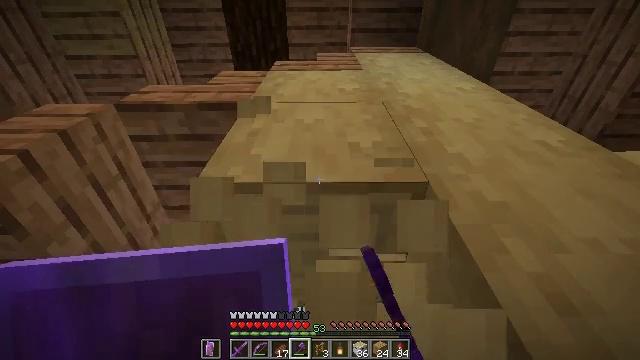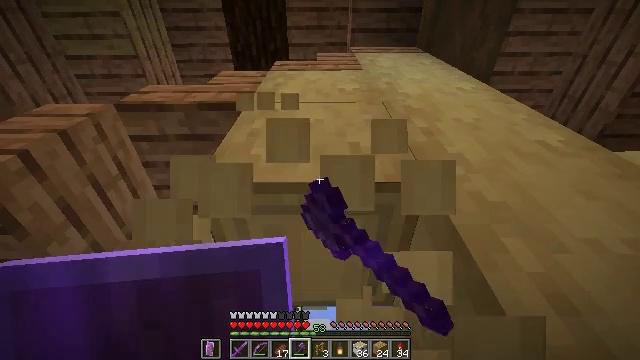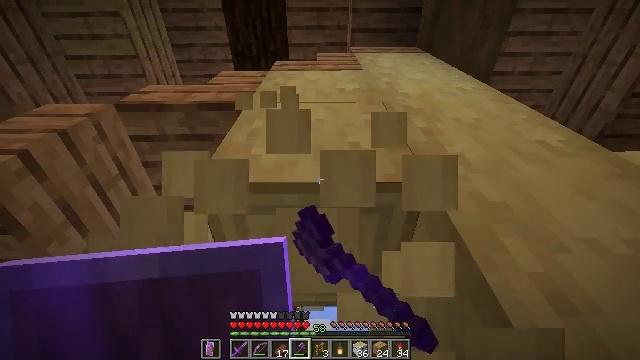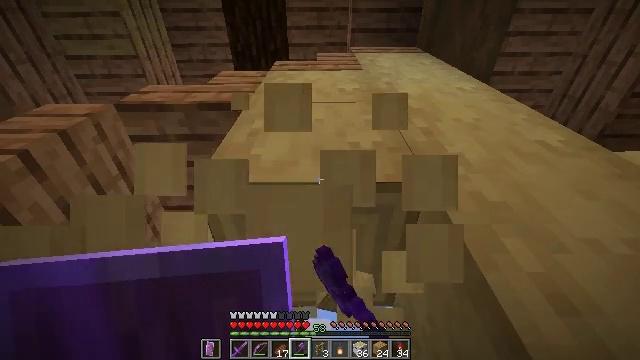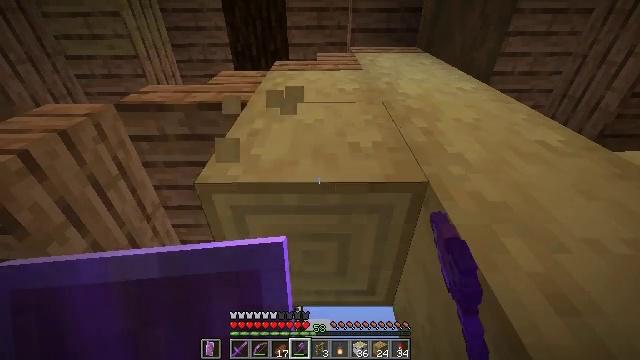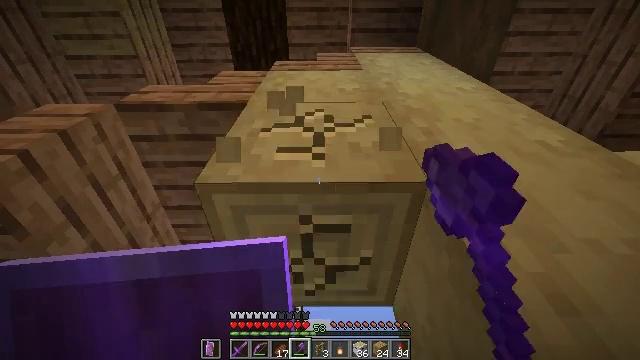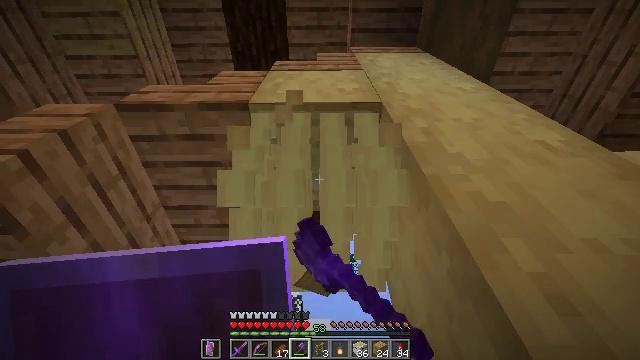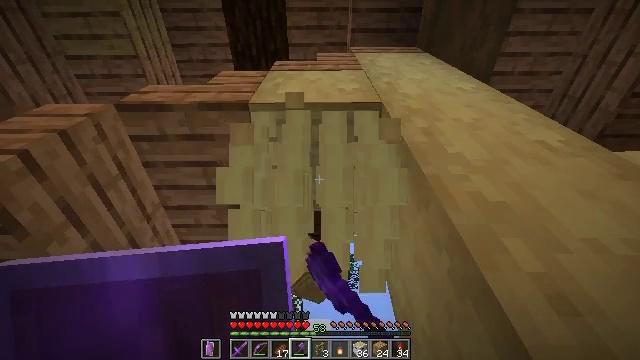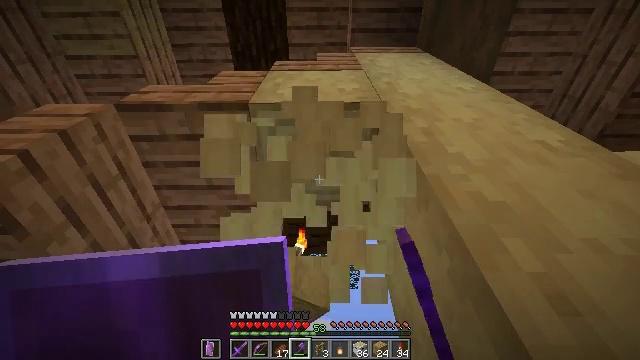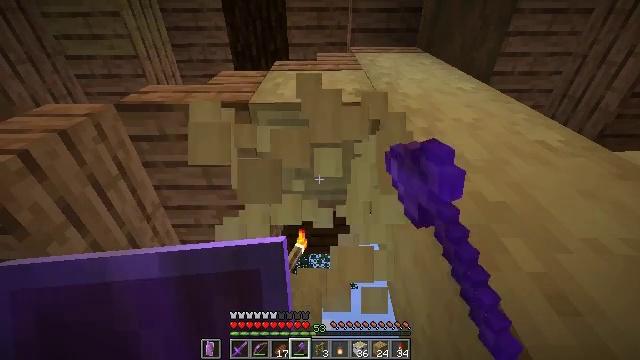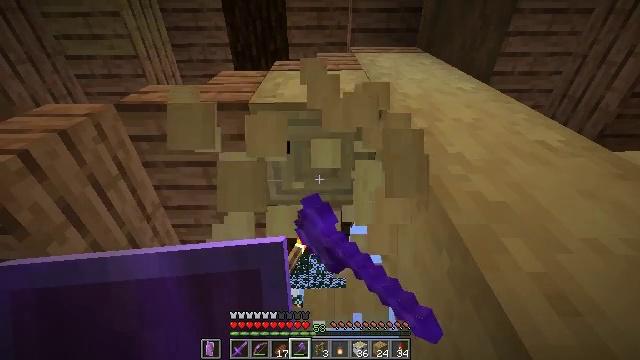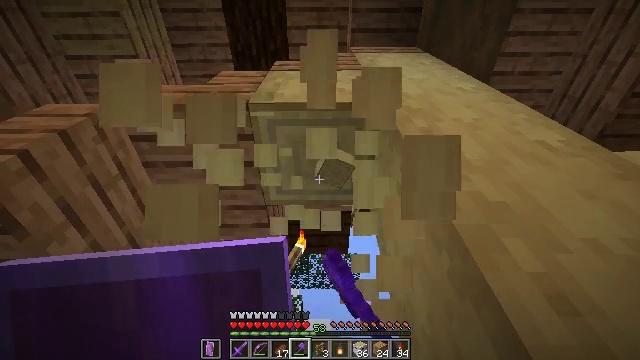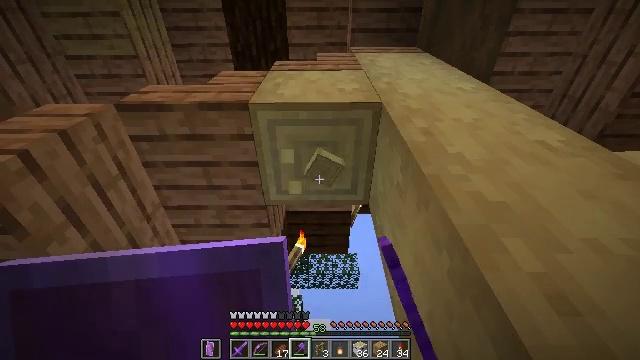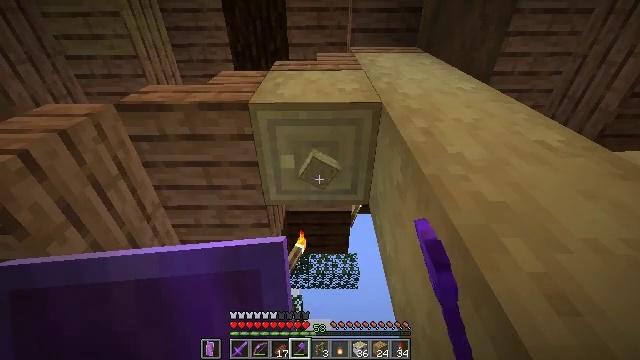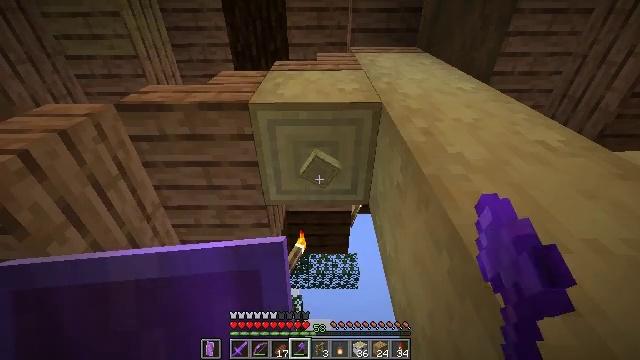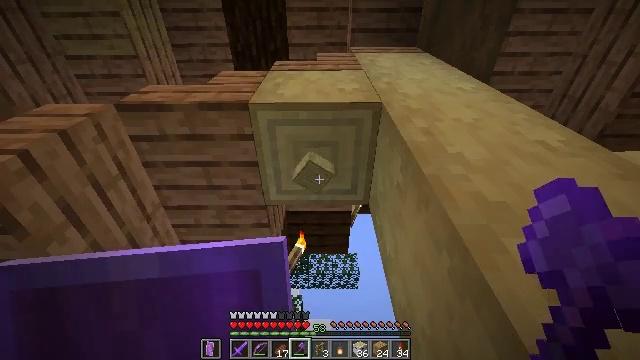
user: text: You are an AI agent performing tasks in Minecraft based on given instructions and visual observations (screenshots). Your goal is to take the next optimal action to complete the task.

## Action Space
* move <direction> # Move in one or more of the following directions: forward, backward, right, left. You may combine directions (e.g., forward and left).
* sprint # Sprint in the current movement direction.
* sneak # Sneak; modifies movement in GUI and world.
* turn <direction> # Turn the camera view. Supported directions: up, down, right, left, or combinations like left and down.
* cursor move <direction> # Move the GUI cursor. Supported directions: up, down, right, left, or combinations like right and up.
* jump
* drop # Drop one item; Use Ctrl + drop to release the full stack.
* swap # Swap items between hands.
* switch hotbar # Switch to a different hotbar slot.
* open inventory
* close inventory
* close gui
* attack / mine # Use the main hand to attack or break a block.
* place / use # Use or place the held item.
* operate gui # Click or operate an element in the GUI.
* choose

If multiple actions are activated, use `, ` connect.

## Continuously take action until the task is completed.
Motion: motion action
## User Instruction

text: Harvest the stripped birch log.
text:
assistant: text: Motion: attack / mine
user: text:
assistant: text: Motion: attack / mine
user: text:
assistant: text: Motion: attack / mine
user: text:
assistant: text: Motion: attack / mine
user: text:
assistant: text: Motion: attack / mine
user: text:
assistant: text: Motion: attack / mine
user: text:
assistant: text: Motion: attack / mine
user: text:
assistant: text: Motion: attack / mine
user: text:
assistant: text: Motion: no_op
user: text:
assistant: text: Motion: no_op
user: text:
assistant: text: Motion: no_op
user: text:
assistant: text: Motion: no_op
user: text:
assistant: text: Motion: no_op
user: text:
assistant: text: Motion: no_op
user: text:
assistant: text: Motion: no_op
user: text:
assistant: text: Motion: no_op
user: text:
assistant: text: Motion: no_op
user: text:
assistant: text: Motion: turn left
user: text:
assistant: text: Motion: no_op
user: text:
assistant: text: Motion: turn left and down
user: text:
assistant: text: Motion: move forward, turn down
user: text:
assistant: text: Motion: move forward, turn down, jump
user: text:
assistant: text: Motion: move forward, jump
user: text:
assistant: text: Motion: move forward, jump
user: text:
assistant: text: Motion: move forward
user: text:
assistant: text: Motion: move forward
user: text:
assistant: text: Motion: turn right and up
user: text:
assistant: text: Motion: turn right and up
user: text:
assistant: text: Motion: turn right and up
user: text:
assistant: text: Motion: no_op